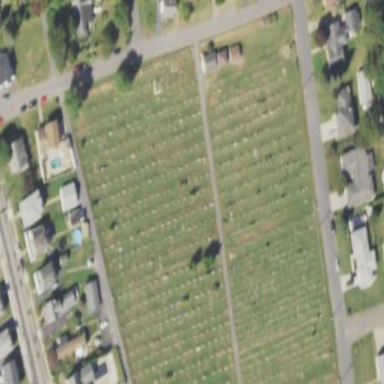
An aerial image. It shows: Cemetery.